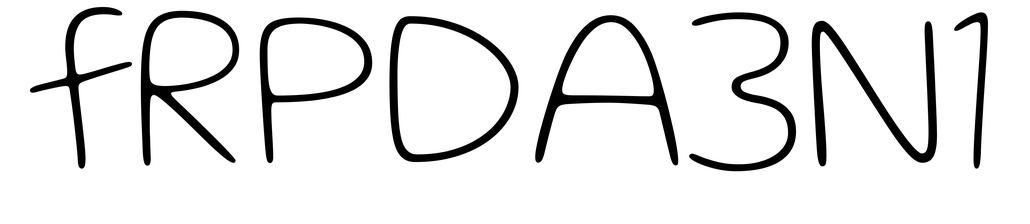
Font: Gluten_Thin